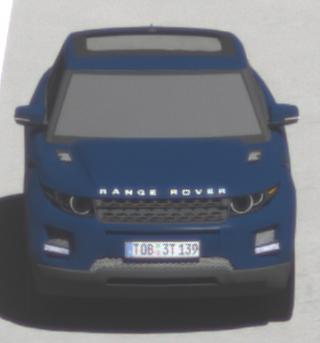
Make: Land Rover
Model: Range Rover Evoque 2.0 Si4
Detailed model: Range Rover Evoque (I)
Model produced from: 2011/08
Model produced until: 2013/11
Doors: 5
Color: blue
Road condition: dry road
Daytime: morning or afternoon
Contrast: high contrast